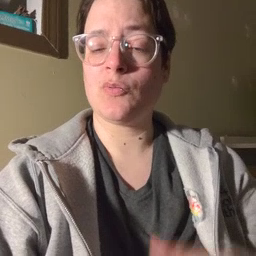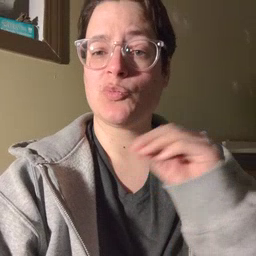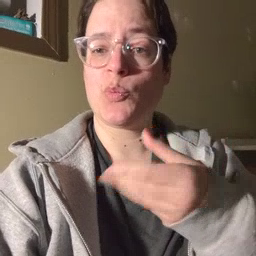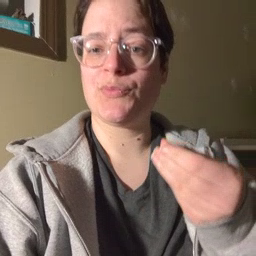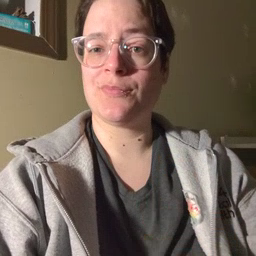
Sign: story